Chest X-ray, AP view. Patient: 63 years old, sex M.
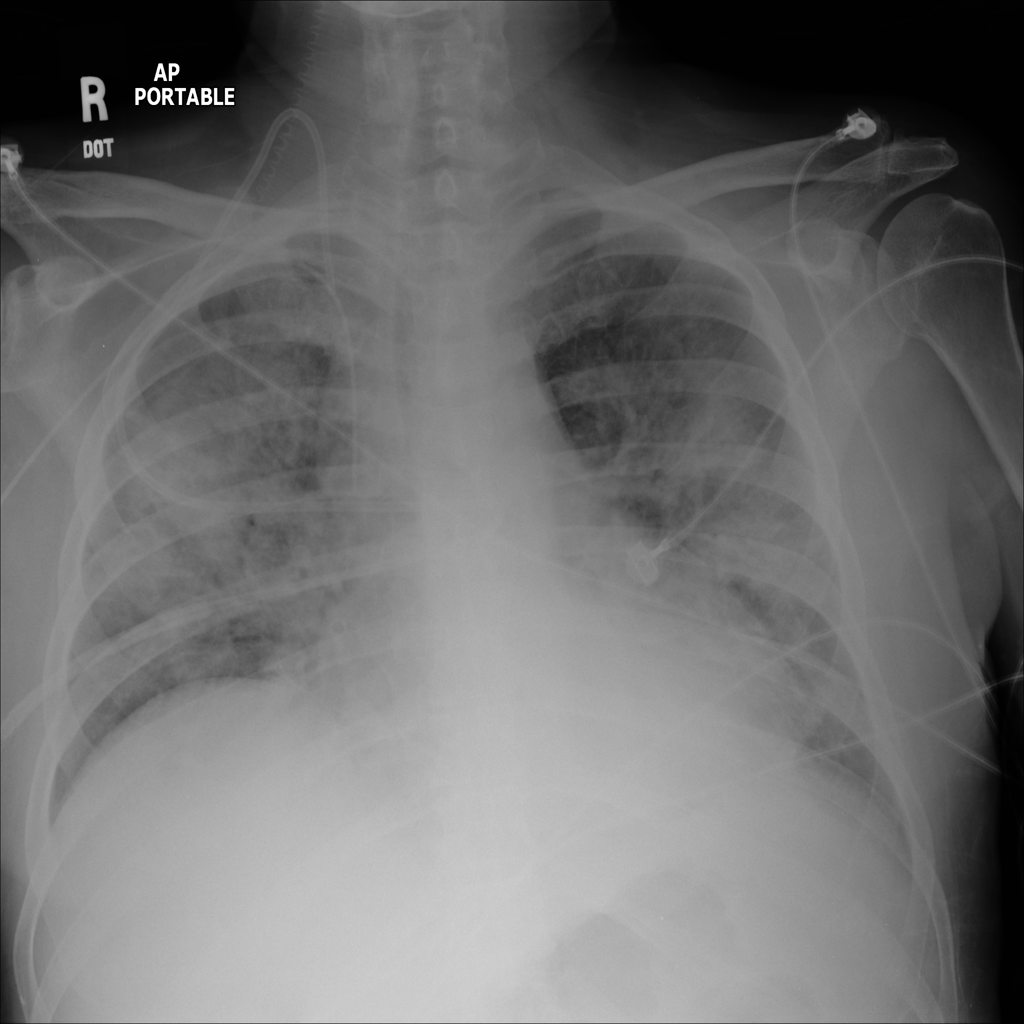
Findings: Cardiomegaly, Consolidation, Effusion, Infiltration